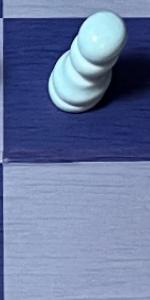
Label: Empty